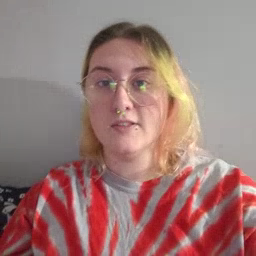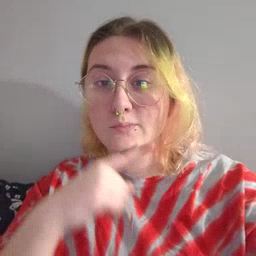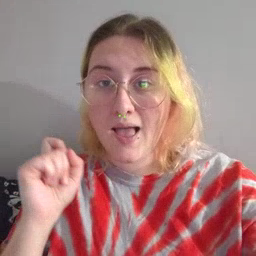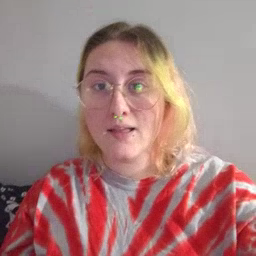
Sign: dry